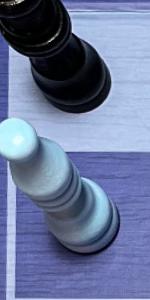
Label: Bishop_White